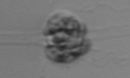
Label: Leptocylindrus_mediterraneus